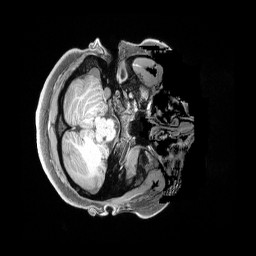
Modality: T1w
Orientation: axial
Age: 19
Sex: female
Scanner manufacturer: siemens
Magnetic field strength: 3 T
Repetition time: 2.4 s
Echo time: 0.00228 s